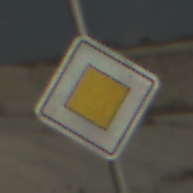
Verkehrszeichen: Vorfahrtsstrasse
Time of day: MorningAfternoon
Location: Outdoor (Beach)
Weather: PartlyCloudy
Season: NotSpecified
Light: Natural